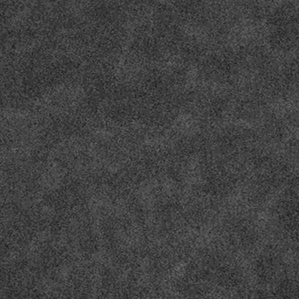
Label: frost